Field crop: tomato
Growth stage: 2
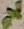
Species: solanum